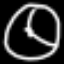
Label: clock